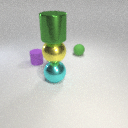
large green metal cylinder above large yellow metal sphere